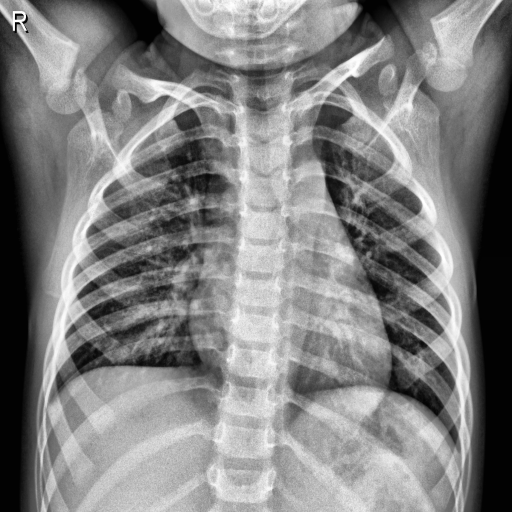
Finding: NORMAL